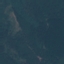
Land use / land cover class: Forest